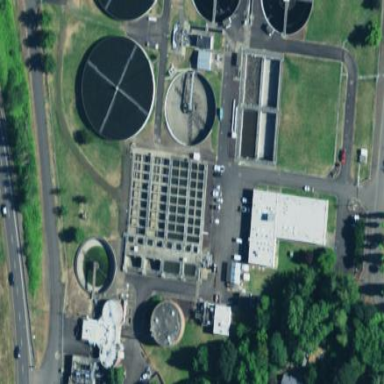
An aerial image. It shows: Wastewater plant.